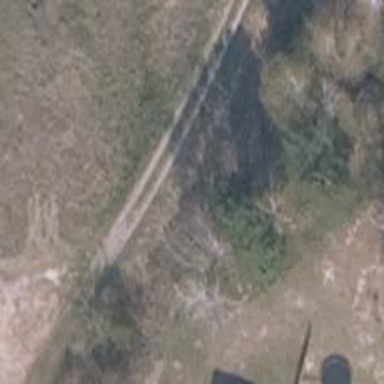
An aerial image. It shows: Abandoned railway track with grade3 dirt surface.